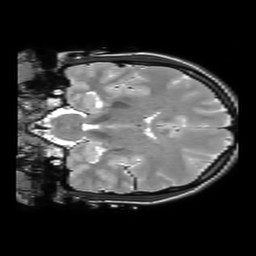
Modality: T2w
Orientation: coronal
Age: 23
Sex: female
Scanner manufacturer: philips
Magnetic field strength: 3 T
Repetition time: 3 s
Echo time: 0.08 s